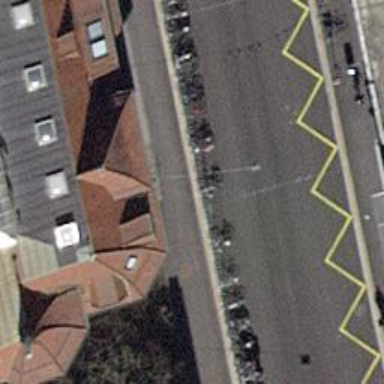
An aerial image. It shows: Bicycle parking area with stands.